The image is the raw acceleration waveform (amplitude versus time) of a rotating-machine vibration signal. Determine the machine's mechanical condition. Answer with exactly one of: normal, misalignment, unbalance, looseness.
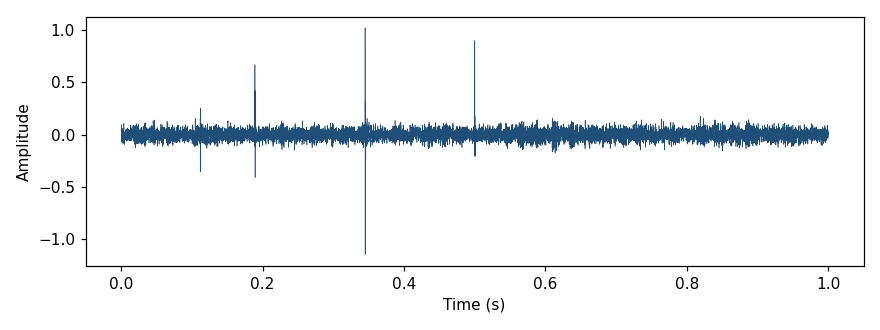
Answer: normal